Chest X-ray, PA view. Patient: 61 years old, sex F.
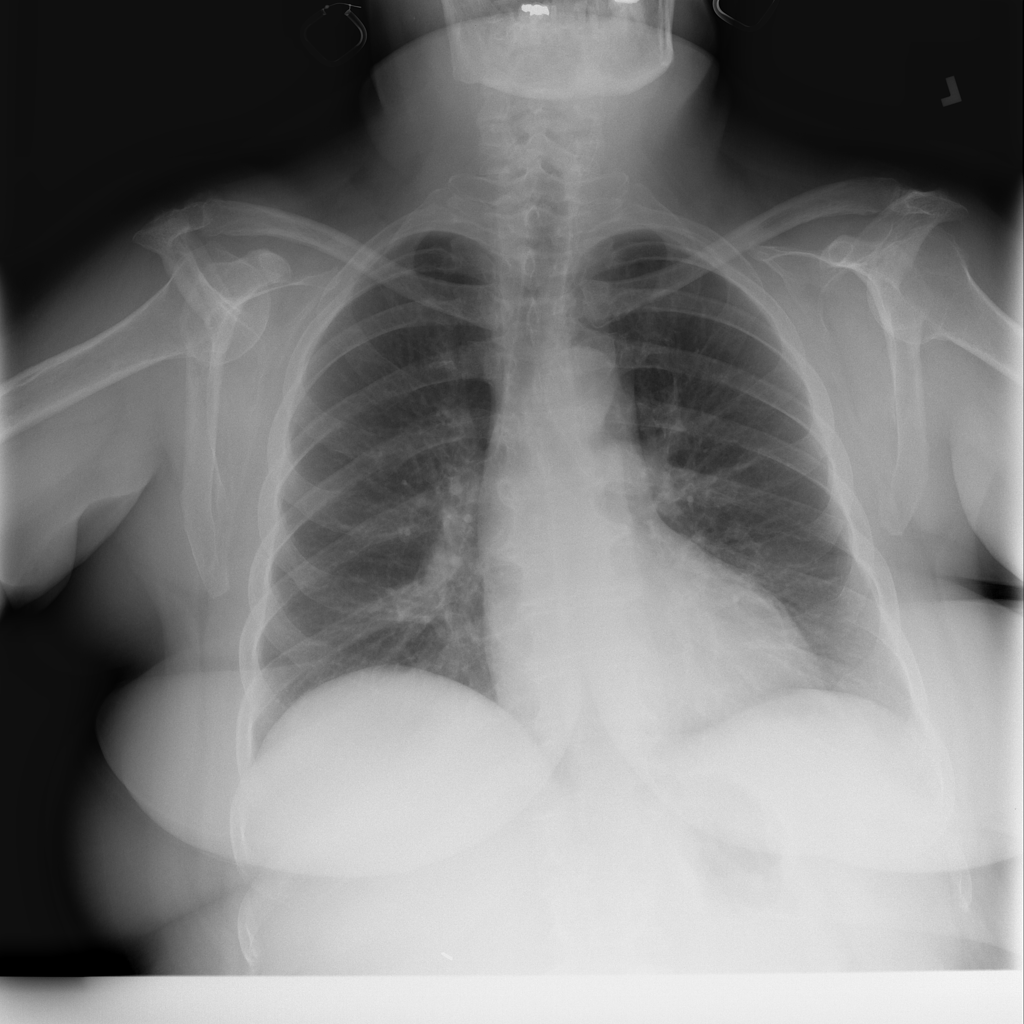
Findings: Fibrosis